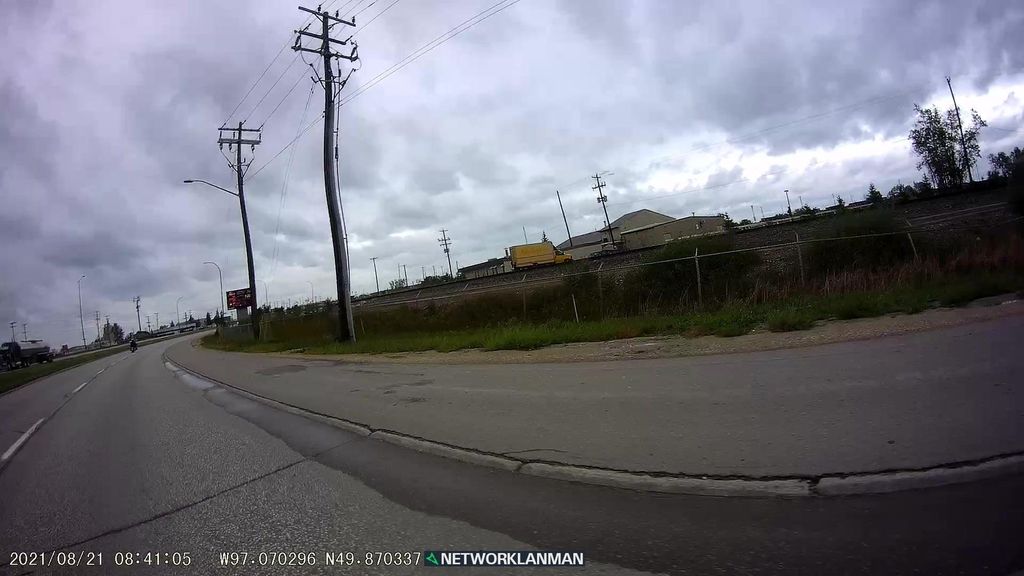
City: winnipeg